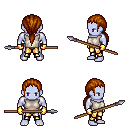
a pixel art fantasy rpg character, male body template, dark elf, purple skin, white sleeveless shirt, gold greaves, brunette ponytail hairstyle, gold gloves, spear, four views (front, back, left, right), 2x2 character sprite sheet, small pixel art, hard edges, no anti-aliasing